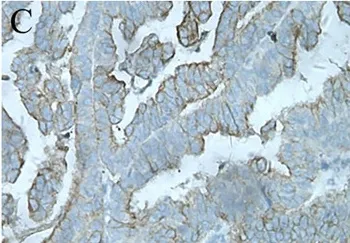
(C) Immunostaining for CK7 showing a positive reaction (200x).
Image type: pathology (immunostaining)